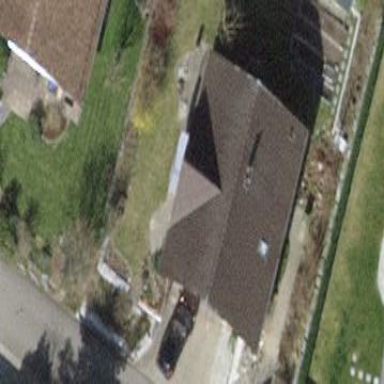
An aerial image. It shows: Detached building with gabled roof.